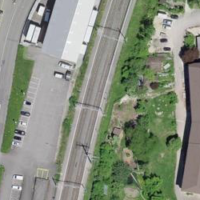
EUNIS habitat code: 57
Species observed at this site:
Melilotus albus